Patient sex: F
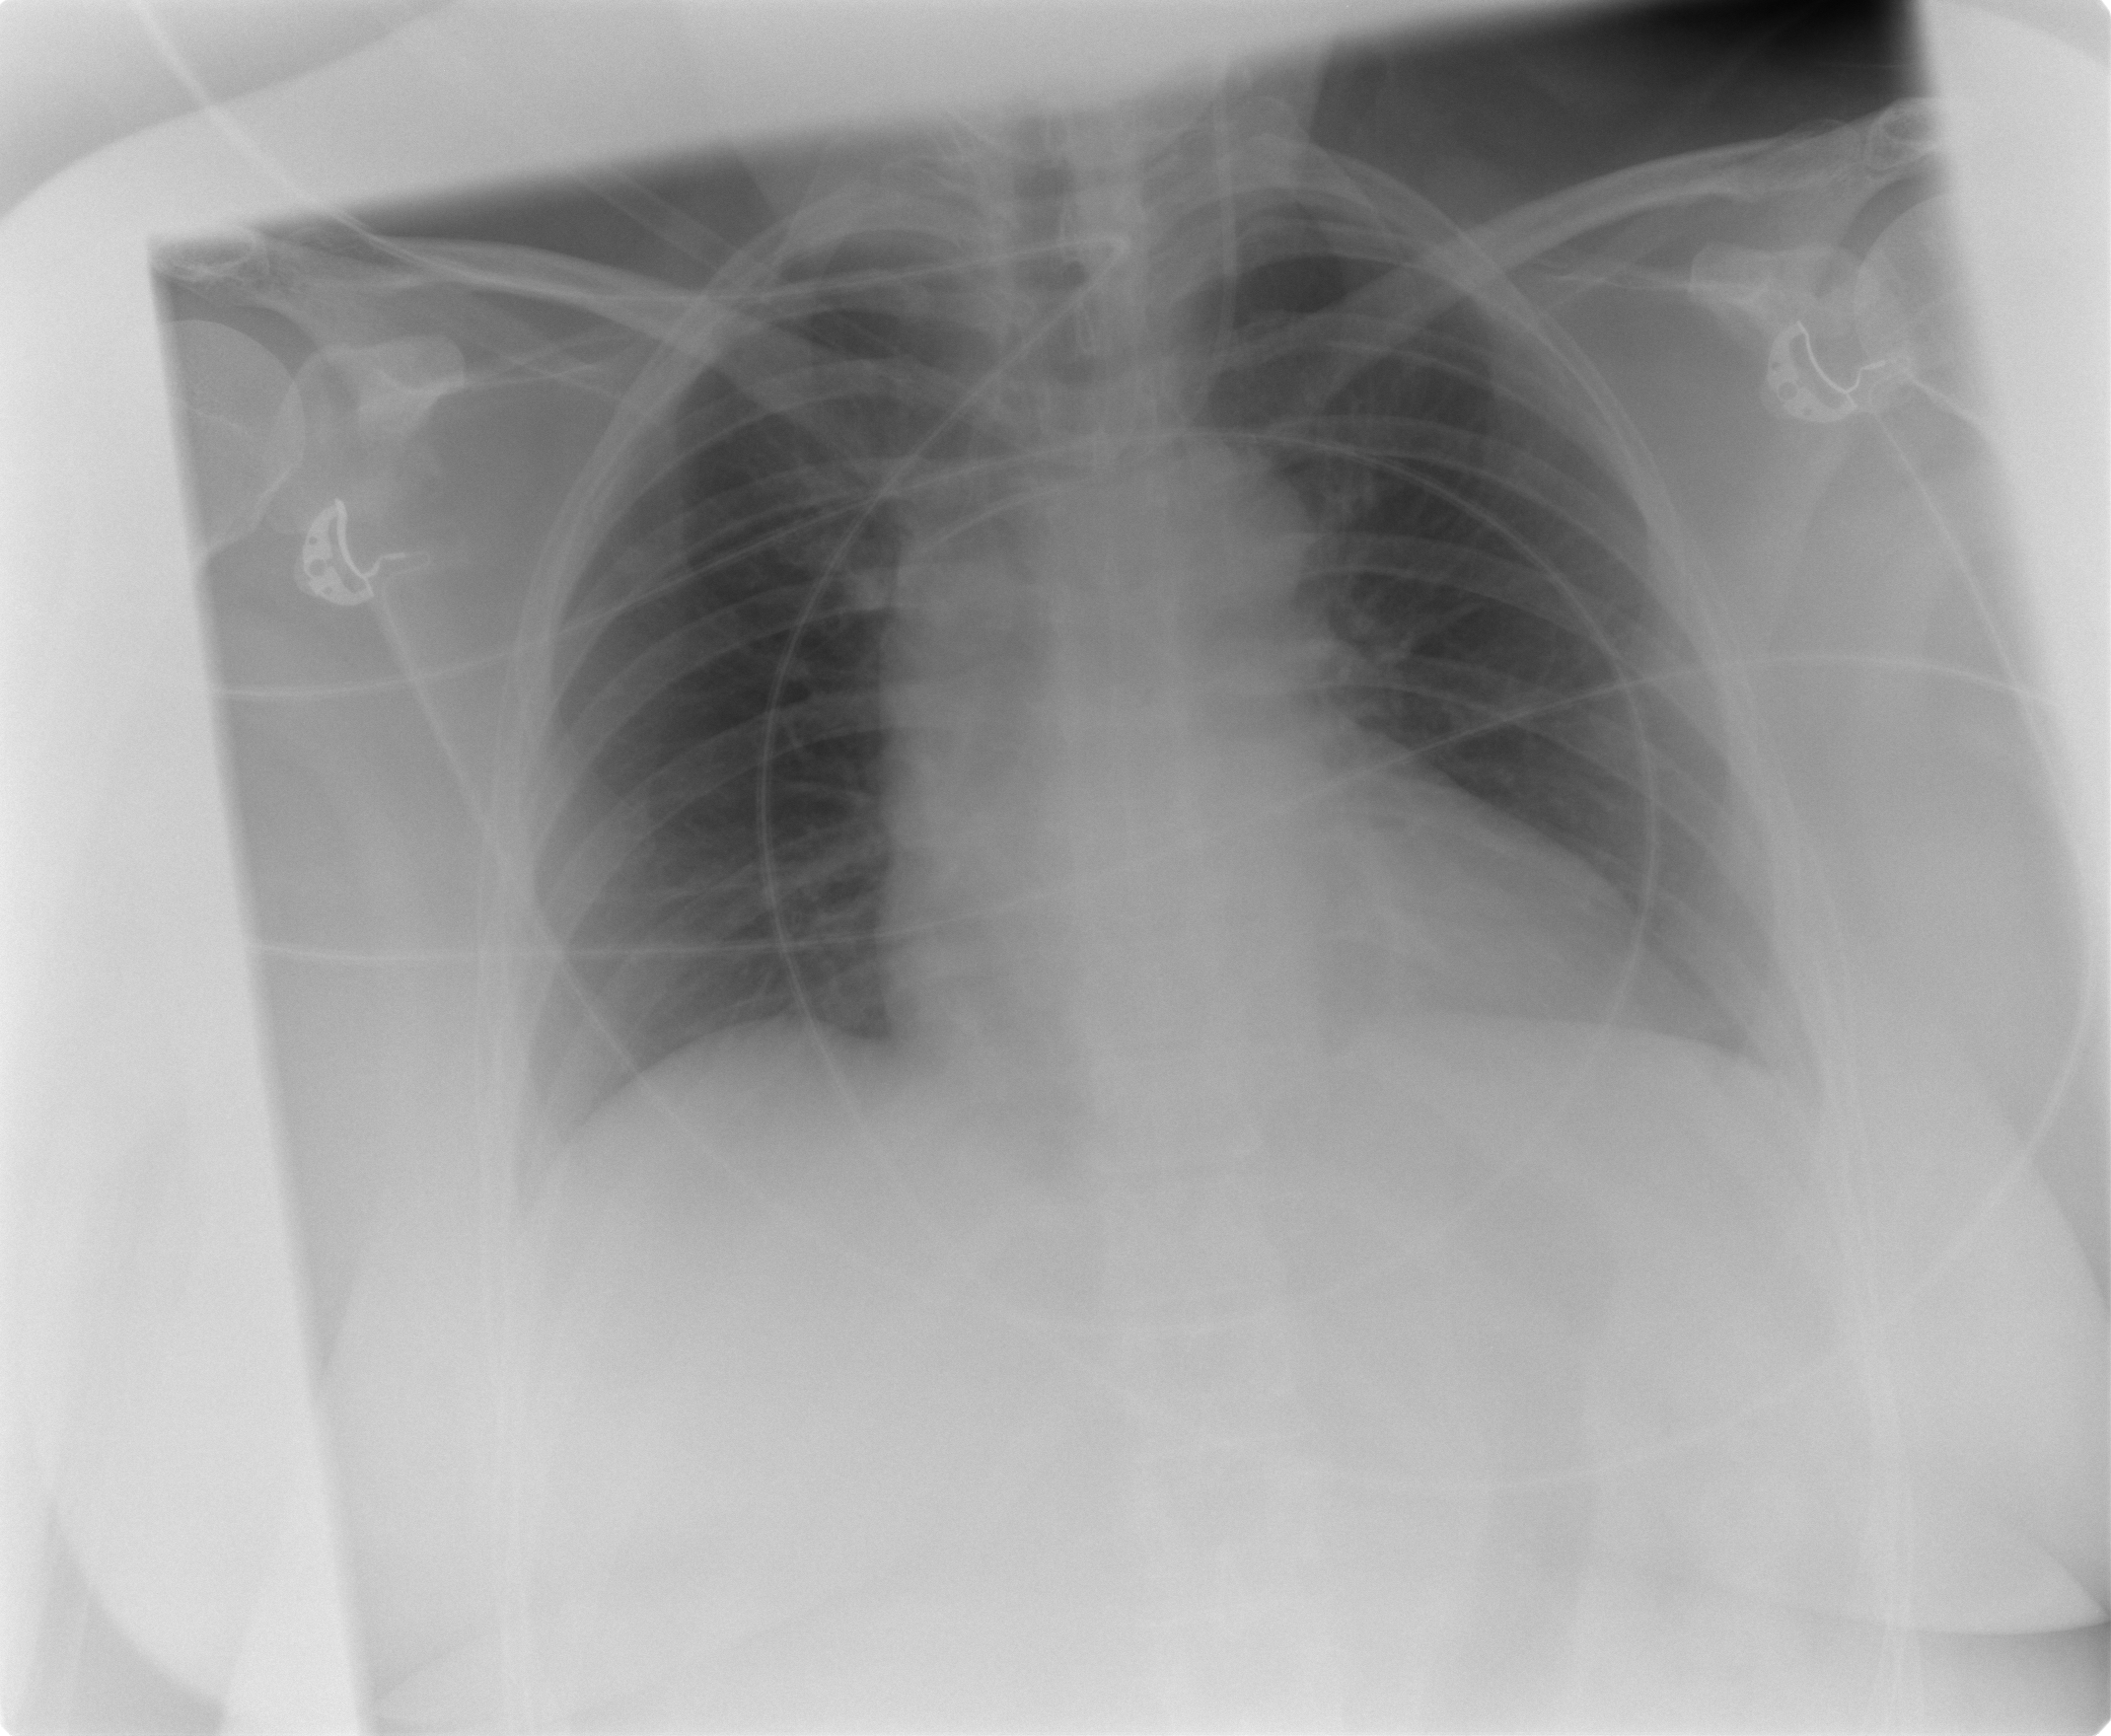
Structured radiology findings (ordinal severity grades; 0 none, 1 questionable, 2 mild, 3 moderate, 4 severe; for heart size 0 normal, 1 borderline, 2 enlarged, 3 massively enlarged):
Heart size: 1
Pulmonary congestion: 1
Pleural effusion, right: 0
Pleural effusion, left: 0
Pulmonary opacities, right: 0
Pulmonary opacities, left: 0
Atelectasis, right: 0
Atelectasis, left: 0